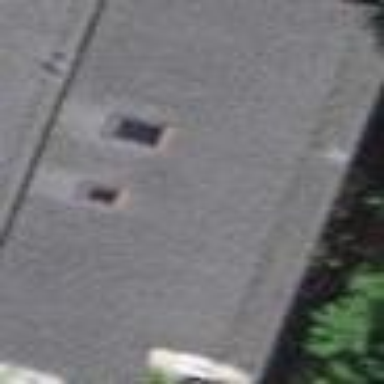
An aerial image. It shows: Simple house.